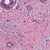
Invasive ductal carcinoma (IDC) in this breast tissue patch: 1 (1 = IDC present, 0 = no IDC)